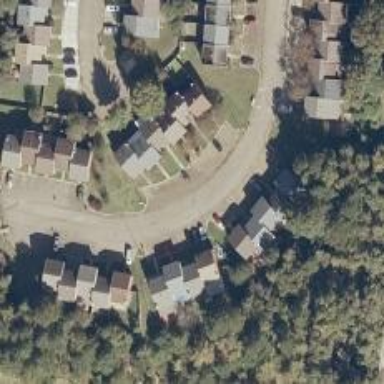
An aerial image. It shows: Residential road.